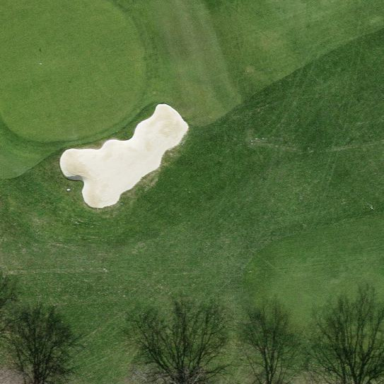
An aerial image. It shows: Picturesque green golfing area with grass land use.